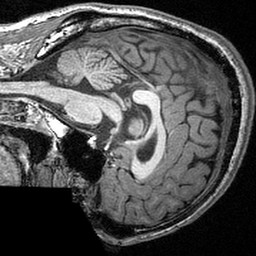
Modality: T1w
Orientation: sagittal
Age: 22
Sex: male
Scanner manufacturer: siemens
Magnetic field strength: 3 T
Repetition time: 2.53 s
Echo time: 0.00309 s